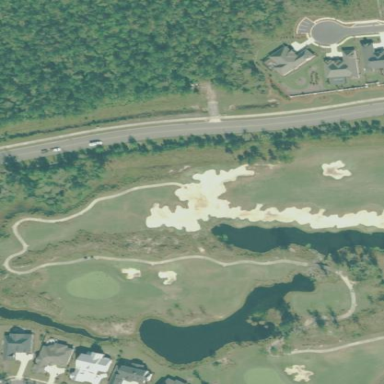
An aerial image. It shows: Water hazard in golf course. The hazard is natural water feature.